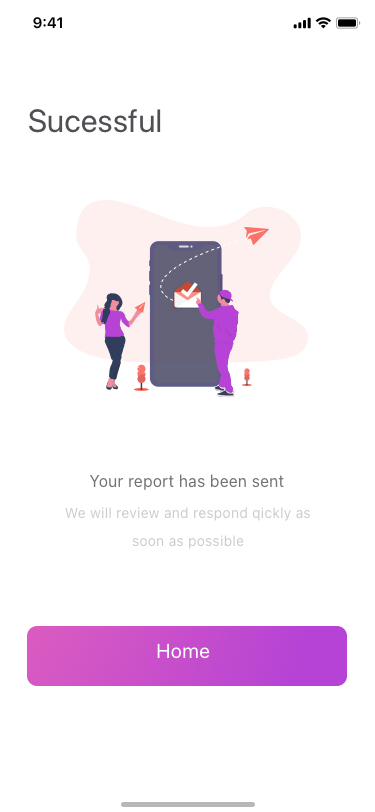
Text in this UI design:
Sucessful
Your report has been sent
We will review and respond qickly as soon as possible
Home